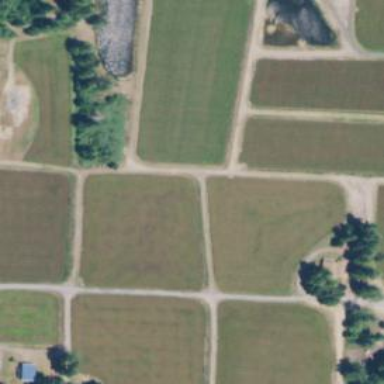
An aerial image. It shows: Farmland with cranberries as the main crop.